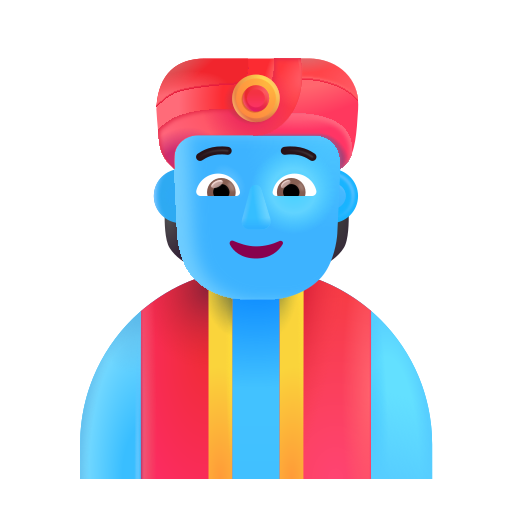
person genie color